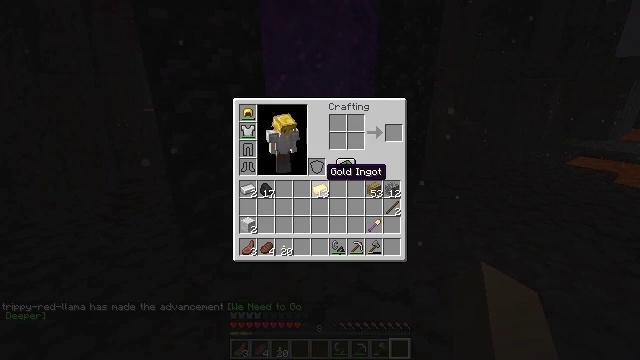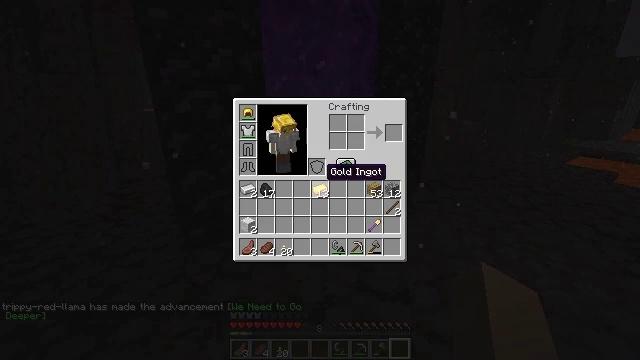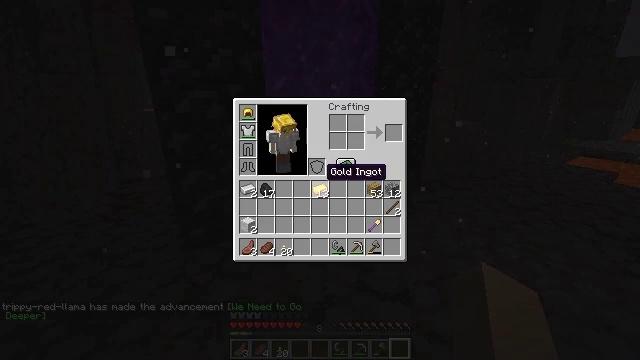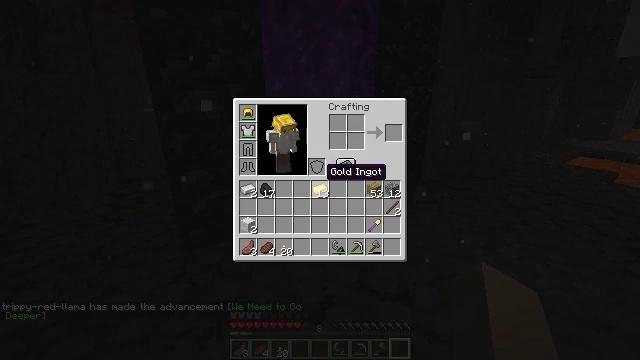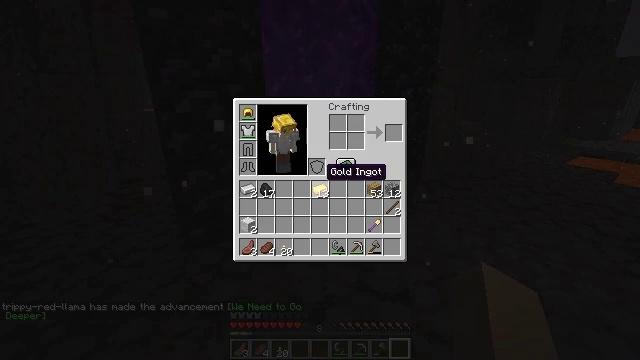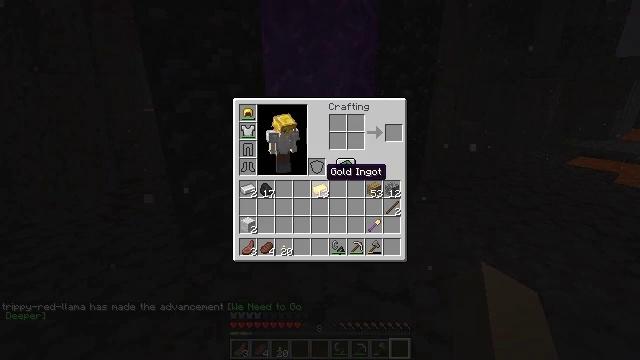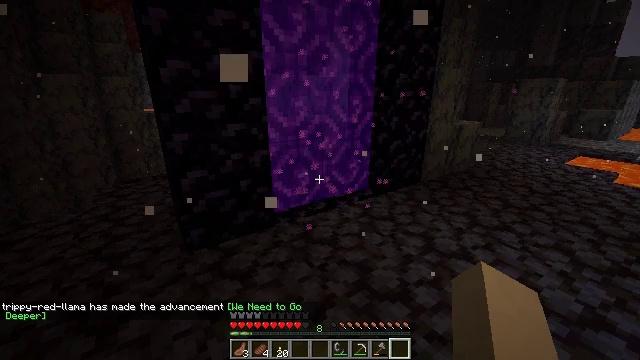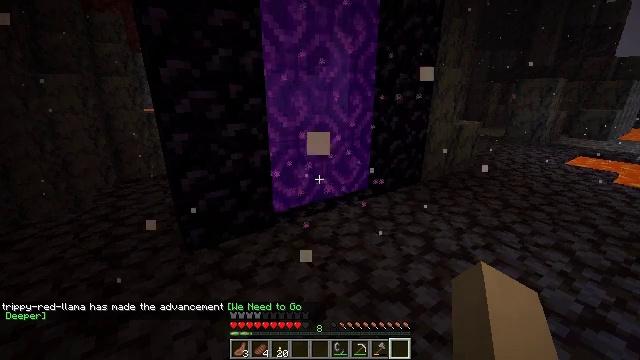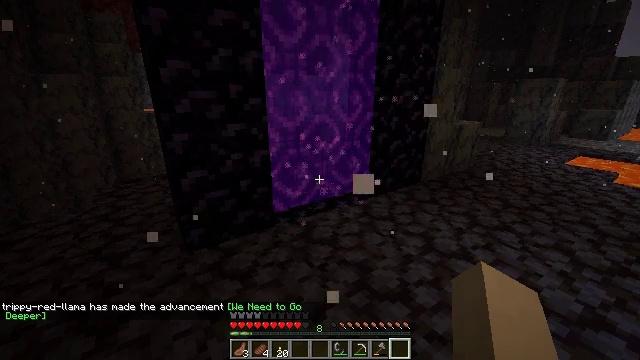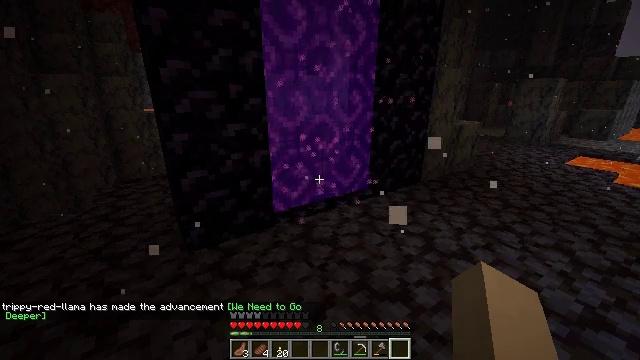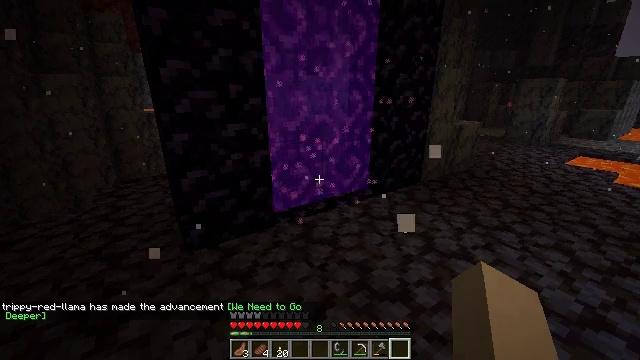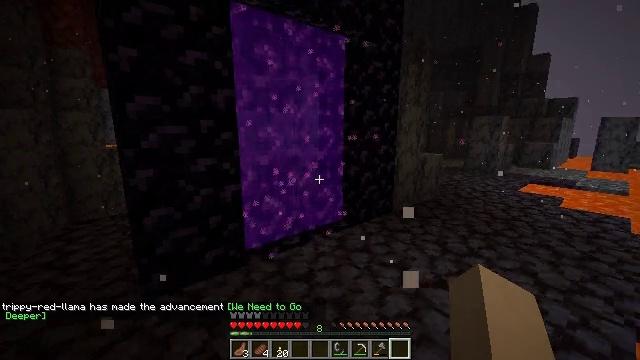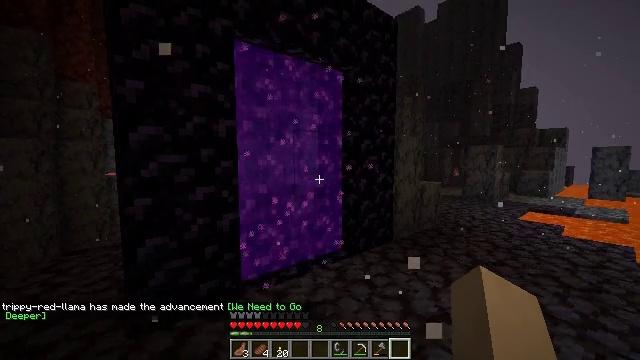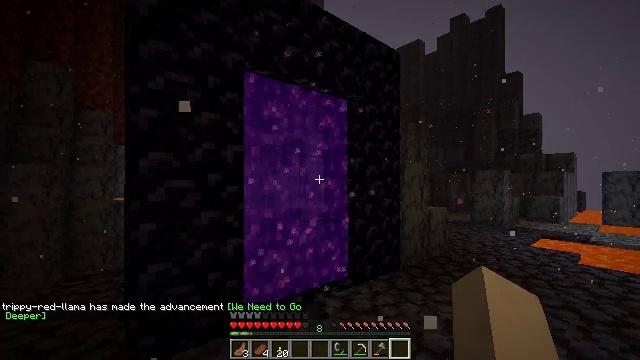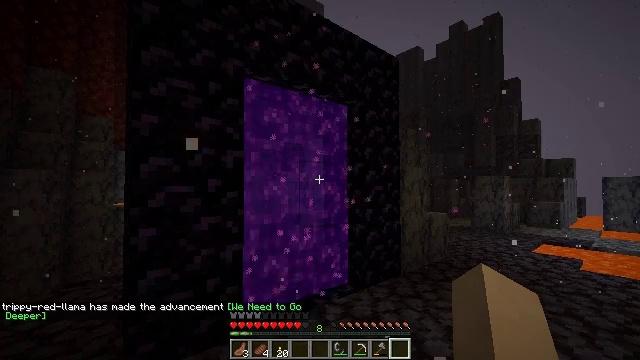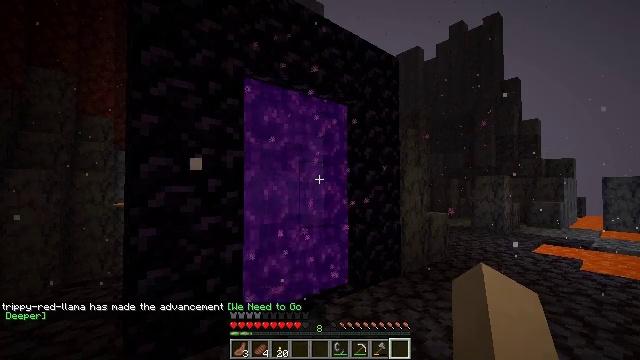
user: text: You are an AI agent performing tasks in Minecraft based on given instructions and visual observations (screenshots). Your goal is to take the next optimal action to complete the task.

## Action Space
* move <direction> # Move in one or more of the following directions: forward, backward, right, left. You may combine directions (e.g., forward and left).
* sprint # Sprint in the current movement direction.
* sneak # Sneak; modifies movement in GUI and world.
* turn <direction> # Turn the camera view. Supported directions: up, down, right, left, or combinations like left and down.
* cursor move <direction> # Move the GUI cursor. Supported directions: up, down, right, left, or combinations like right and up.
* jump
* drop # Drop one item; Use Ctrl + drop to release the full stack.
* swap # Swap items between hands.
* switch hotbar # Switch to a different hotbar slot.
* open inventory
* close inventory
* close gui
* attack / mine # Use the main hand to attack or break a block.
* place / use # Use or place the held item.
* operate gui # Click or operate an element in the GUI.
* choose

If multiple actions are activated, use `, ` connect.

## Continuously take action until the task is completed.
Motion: motion action
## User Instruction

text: Fight hostile mobs.
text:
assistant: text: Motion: no_op
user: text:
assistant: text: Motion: no_op
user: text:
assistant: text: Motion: no_op
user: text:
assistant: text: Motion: no_op
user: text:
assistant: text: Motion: no_op
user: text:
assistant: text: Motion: close inventory
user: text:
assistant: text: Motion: close inventory
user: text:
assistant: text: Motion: close inventory
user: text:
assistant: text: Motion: no_op
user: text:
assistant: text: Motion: no_op
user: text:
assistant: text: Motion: turn right and up
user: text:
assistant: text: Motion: turn up
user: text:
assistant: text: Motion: turn left and up
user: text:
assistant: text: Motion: turn up
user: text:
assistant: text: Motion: no_op
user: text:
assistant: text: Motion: no_op
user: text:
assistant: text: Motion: no_op
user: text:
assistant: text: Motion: no_op
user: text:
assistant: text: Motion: no_op
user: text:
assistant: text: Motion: no_op
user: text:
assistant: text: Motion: no_op
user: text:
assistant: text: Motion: no_op
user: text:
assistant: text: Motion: no_op
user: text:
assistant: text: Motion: no_op
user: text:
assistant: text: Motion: no_op
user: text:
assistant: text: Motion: no_op
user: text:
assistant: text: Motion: no_op
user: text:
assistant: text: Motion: no_op
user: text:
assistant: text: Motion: no_op
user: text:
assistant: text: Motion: no_op